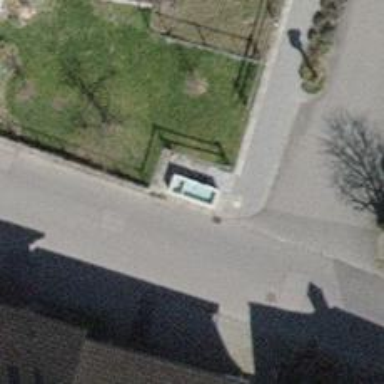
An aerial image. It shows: Drinking water amenity with fountain.